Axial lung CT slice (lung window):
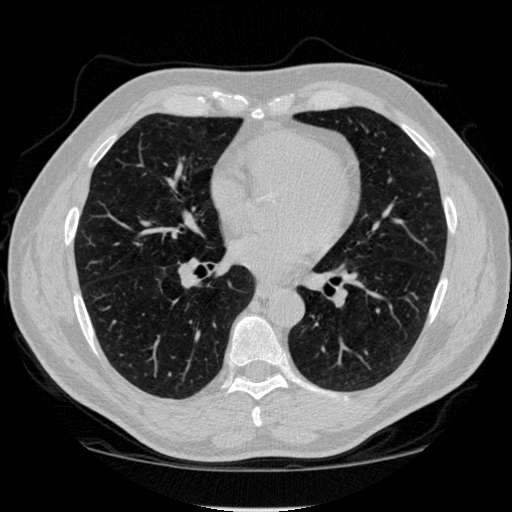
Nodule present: no